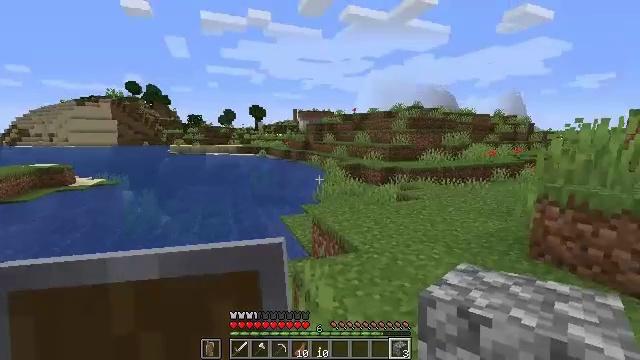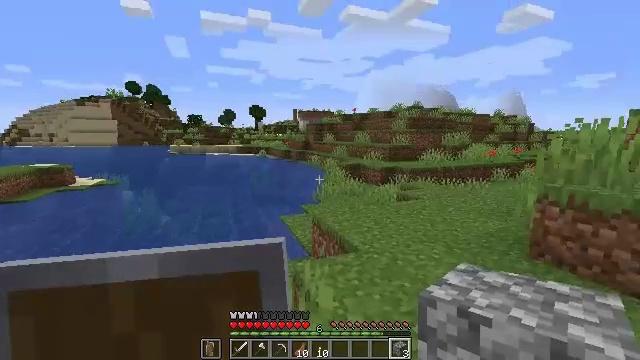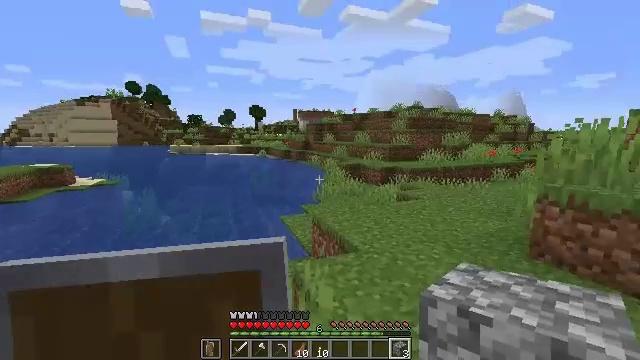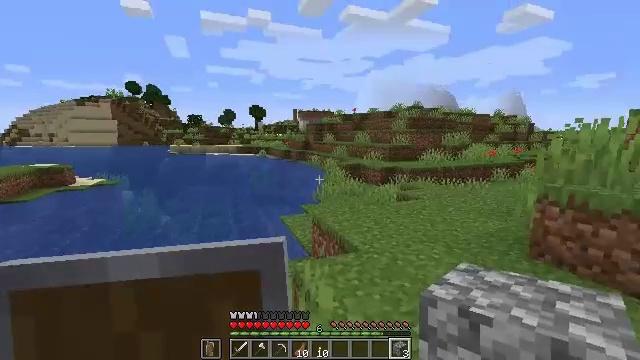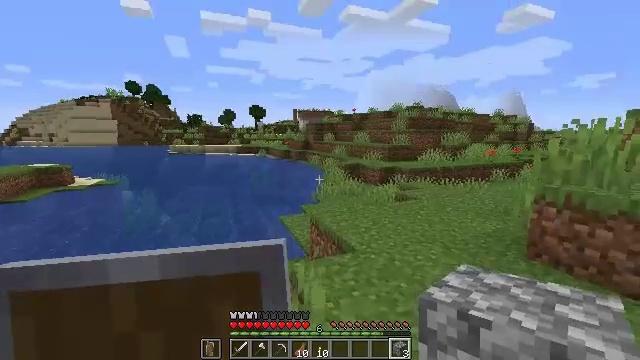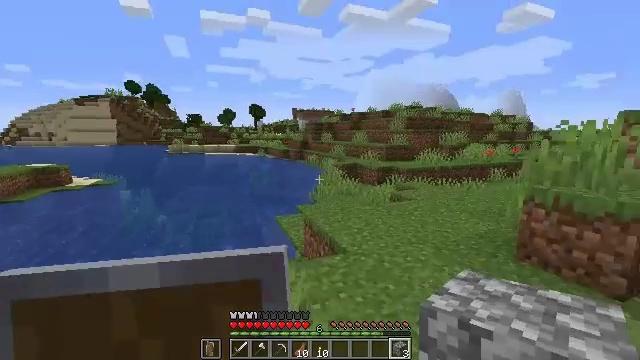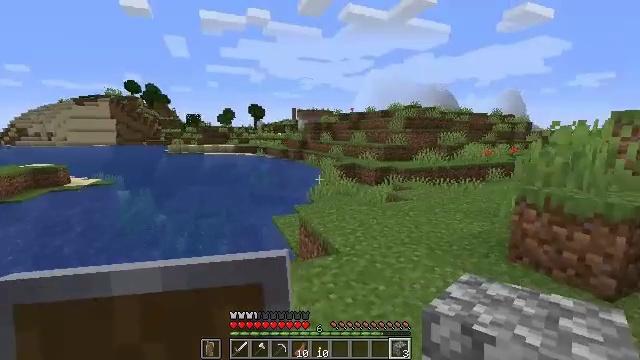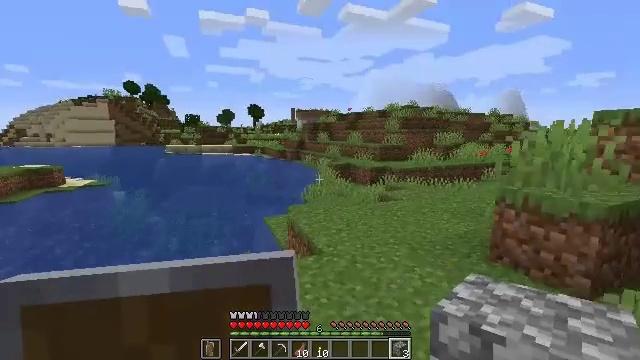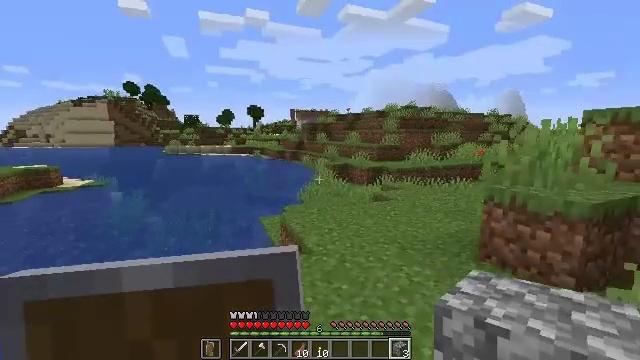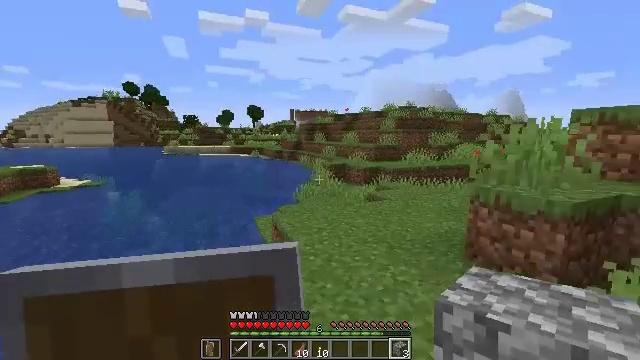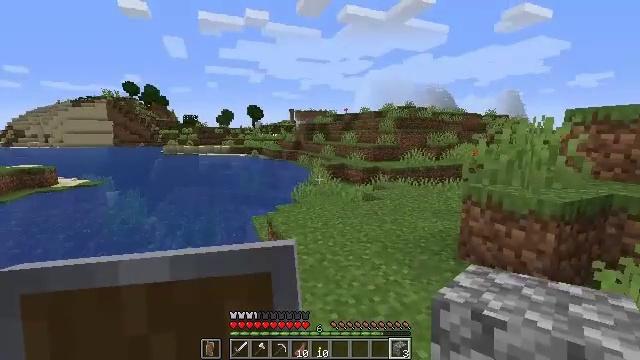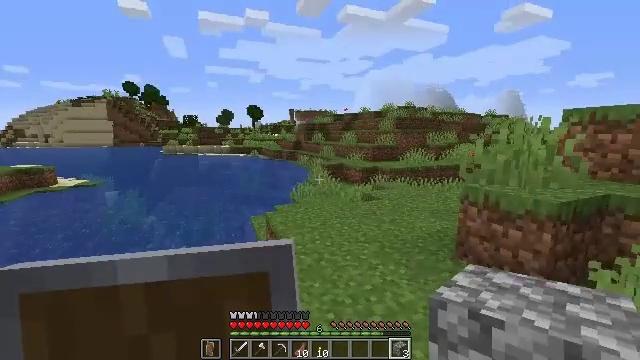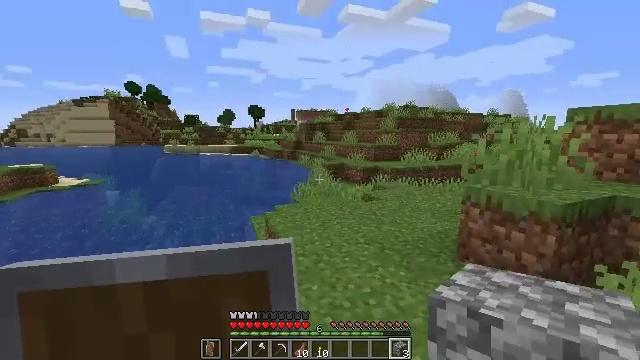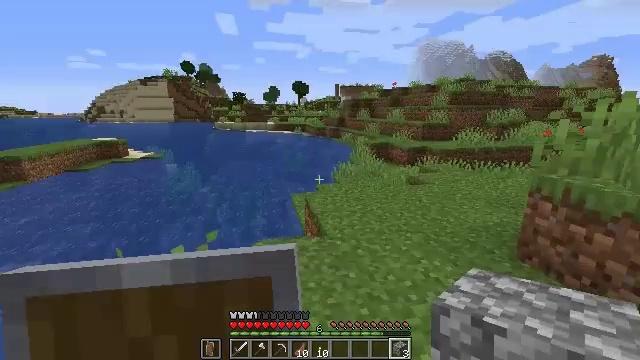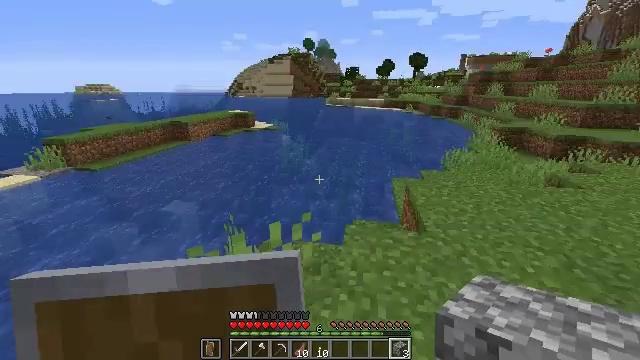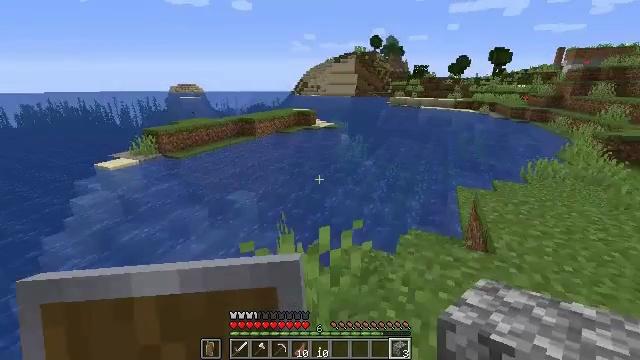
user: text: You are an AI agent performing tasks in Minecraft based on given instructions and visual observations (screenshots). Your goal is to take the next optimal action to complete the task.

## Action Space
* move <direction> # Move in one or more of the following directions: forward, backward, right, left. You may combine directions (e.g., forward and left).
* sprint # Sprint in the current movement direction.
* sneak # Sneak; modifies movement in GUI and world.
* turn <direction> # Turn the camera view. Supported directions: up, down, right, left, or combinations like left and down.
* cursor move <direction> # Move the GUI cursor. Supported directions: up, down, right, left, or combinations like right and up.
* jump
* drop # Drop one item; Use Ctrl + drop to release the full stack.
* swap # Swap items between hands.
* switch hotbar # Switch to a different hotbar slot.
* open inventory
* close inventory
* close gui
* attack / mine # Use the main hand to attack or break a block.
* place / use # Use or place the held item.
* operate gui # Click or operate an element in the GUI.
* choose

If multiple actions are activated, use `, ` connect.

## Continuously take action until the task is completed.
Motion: motion action
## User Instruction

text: Use spruce planks to craft a spruce boat.
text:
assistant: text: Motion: no_op
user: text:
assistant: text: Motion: no_op
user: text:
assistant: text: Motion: no_op
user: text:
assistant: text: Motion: move right
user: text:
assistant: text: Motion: move right
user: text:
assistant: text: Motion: move right
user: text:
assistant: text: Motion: move right
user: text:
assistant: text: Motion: move right
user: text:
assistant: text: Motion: no_op
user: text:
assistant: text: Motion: no_op
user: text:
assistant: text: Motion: no_op
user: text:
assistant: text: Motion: move forward
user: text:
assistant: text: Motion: move forward, turn left and down
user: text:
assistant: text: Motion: move forward, turn left and down
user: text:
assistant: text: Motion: move forward, turn left
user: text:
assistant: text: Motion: move forward, turn left
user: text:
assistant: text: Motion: move forward
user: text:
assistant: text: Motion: move forward
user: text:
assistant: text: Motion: no_op
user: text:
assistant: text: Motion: no_op
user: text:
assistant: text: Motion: turn left and up
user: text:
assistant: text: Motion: turn left and up
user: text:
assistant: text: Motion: move back, turn left
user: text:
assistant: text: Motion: move back, turn left
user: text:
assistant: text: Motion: move back
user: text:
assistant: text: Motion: move back
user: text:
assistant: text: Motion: move back
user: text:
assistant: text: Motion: no_op
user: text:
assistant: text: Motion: no_op
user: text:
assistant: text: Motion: move forward